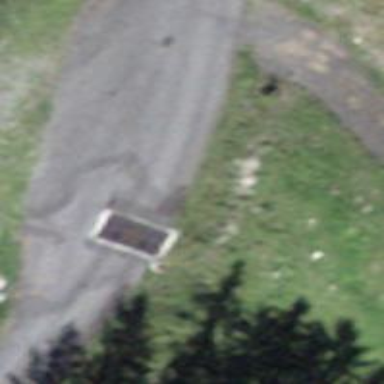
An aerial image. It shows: Cattle grid barrier.